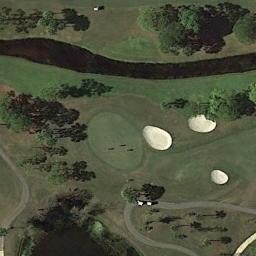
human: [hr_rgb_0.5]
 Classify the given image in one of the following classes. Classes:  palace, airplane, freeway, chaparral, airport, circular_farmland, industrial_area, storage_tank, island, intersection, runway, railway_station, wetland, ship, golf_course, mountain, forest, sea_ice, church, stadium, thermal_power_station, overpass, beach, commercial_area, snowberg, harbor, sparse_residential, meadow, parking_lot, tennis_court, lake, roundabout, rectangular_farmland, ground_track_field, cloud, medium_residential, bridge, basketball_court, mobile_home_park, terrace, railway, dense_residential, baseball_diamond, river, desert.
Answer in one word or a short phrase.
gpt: golf_course